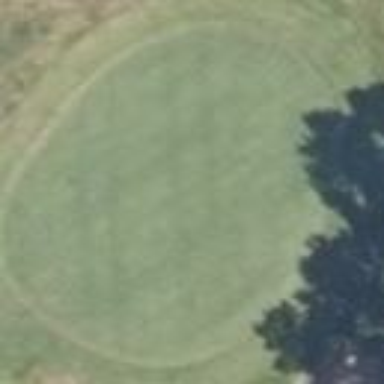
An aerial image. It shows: Golf green.